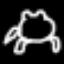
Label: frog